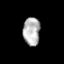
Tissue: prostate
Cell type: T cells
Senescence score: 0.7529
Nuclear area (px): 465
Mean DAPI intensity: 180.213